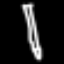
Label: pencil